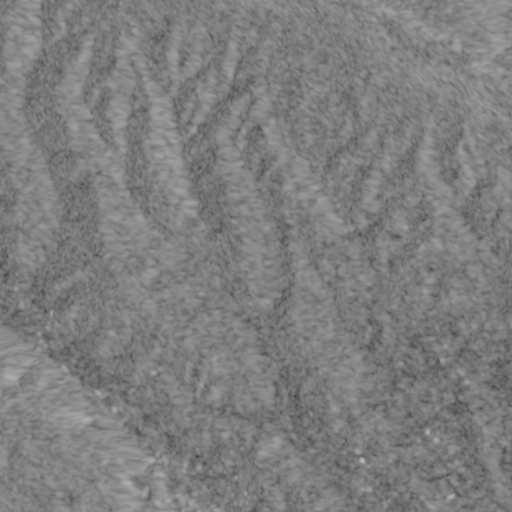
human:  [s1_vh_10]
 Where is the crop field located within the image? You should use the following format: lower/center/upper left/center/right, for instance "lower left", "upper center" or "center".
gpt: The crop field is located in the lower center of the image.
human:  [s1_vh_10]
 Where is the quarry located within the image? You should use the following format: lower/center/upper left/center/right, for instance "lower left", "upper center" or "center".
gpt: The quarry is located in the lower left of the image.
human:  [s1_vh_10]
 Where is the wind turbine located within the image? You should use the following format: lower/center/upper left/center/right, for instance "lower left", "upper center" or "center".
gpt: The wind turbine is located in the upper right of the image.
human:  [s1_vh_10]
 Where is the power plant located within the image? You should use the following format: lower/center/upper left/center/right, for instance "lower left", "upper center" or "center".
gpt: There is no power plant in the image.

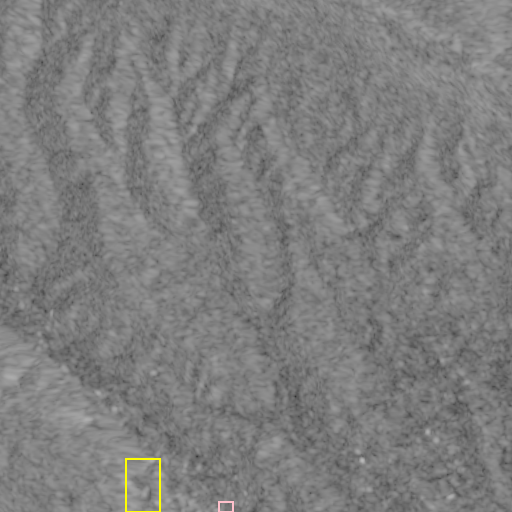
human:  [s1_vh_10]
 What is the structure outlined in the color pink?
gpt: The structure outlined in pink is a crop field.
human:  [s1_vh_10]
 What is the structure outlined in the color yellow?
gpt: The structure outlined in yellow is a quarry.
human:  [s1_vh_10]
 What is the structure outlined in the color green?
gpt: There is no green outline.